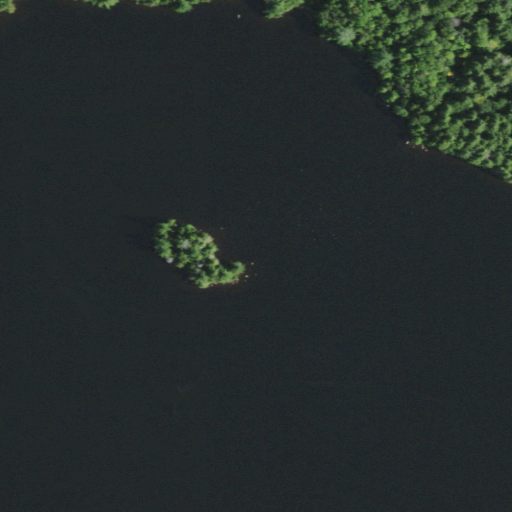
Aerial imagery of island in New York named Hawks Island containing open water, evergreen forest, deciduous forest, herbaceous wetlands, and mixed forest